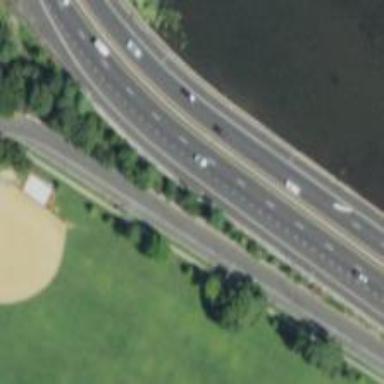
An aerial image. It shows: Motorway junction.